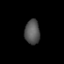
Tissue: prostate
Cell type: T cells
Senescence score: 0.6852
Nuclear area (px): 363
Mean DAPI intensity: 84.898